Interaction volume radius: 5 \u00c5
Interaction volume height: 25 \u00c5
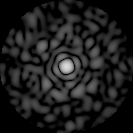
Disorder parameter: 0.8519